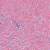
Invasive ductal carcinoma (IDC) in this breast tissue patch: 1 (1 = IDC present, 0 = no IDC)